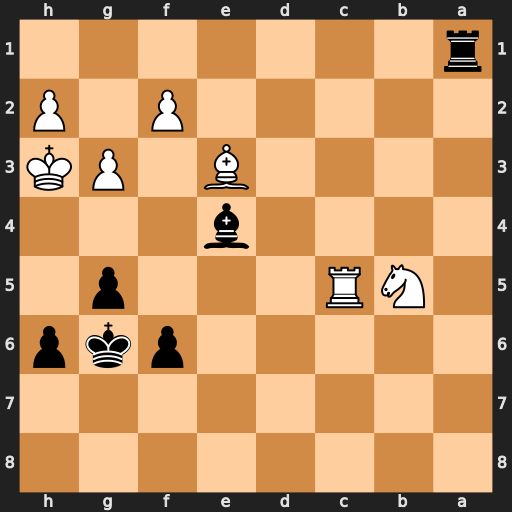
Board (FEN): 8/8/5pkp/1NR3p1/4b3/4B1PK/5P1P/r7
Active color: b
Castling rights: -
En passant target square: -
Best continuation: Rg1 f3 Bd3 Bxg5 hxg5